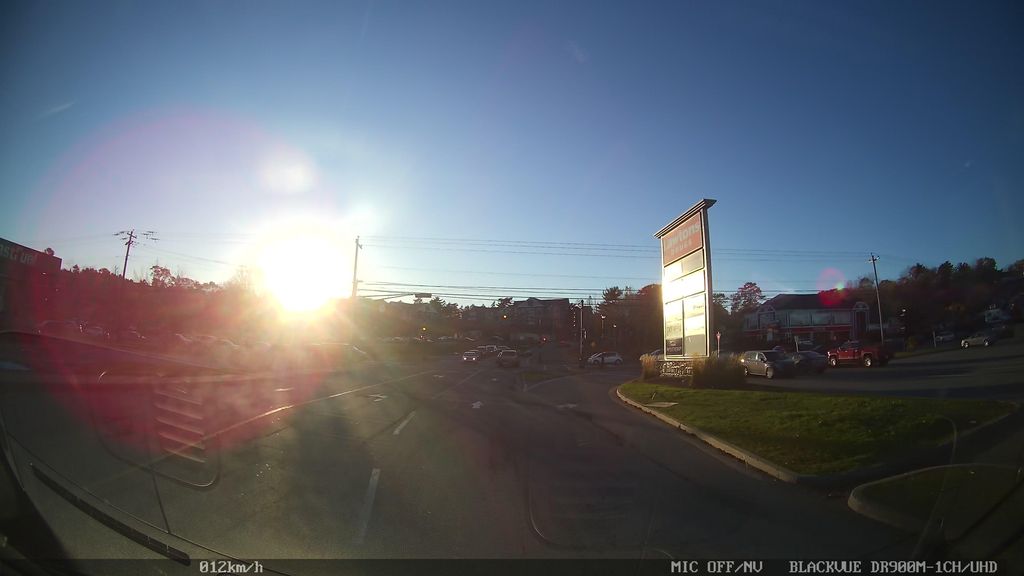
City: halifax